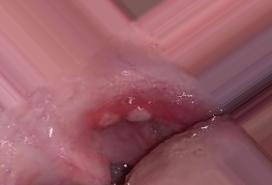
Condition: Mouth Ulcer